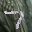
Label: 7